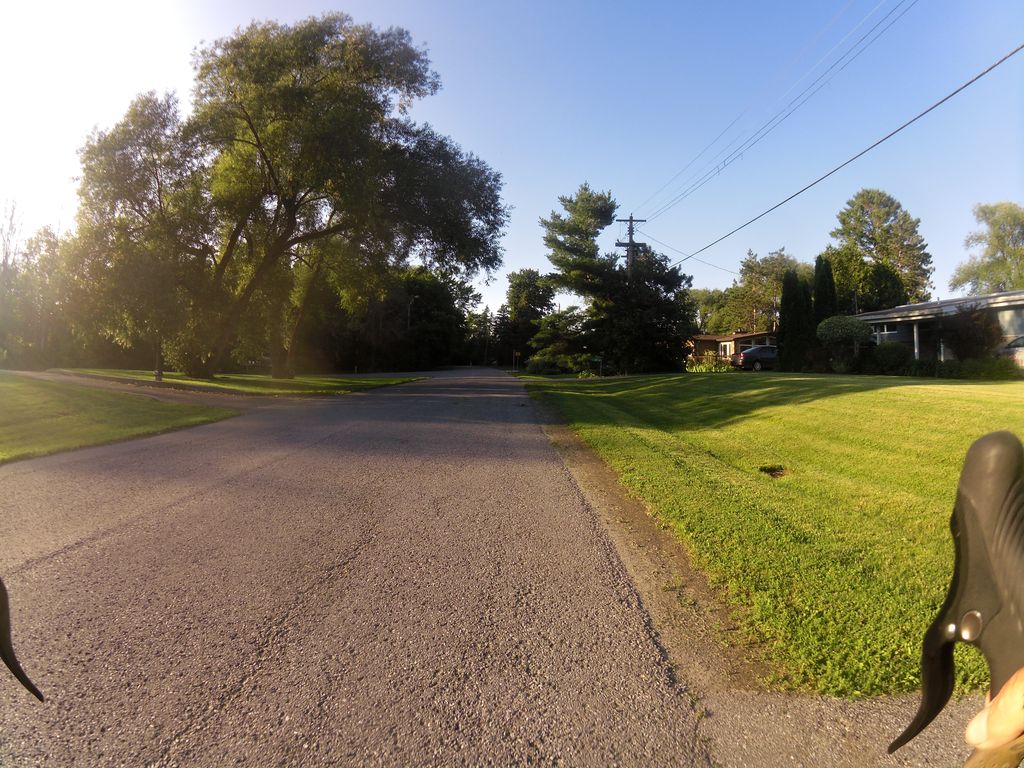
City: ottawa-gatineau